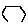
Label: hexagon